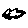
Label: cloud